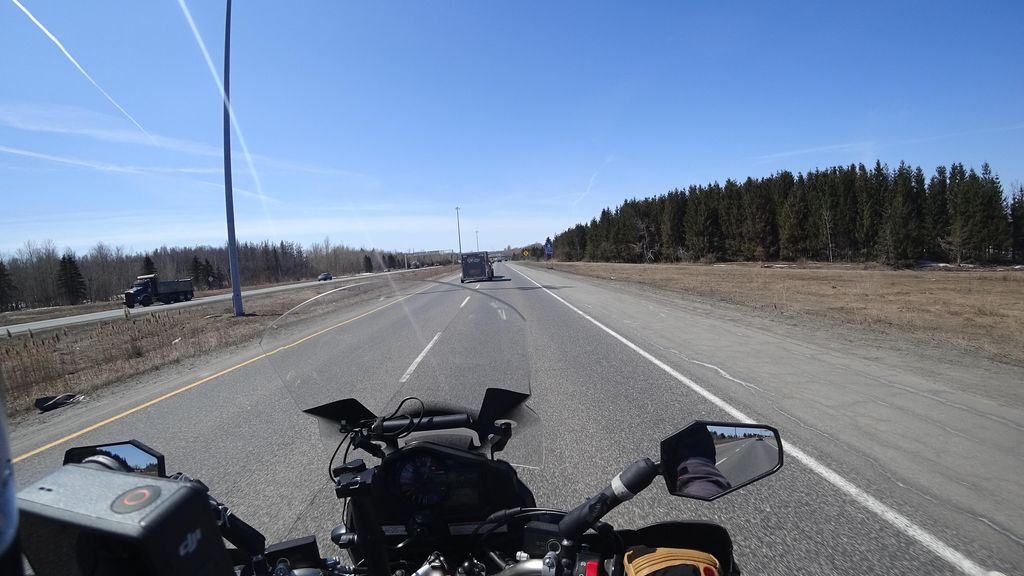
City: quebec_city